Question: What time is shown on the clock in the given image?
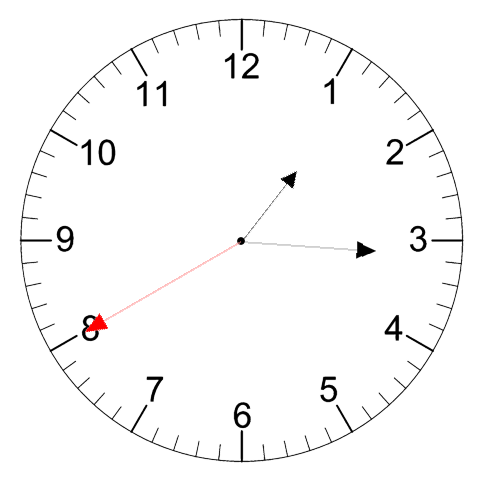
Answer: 01:15:40